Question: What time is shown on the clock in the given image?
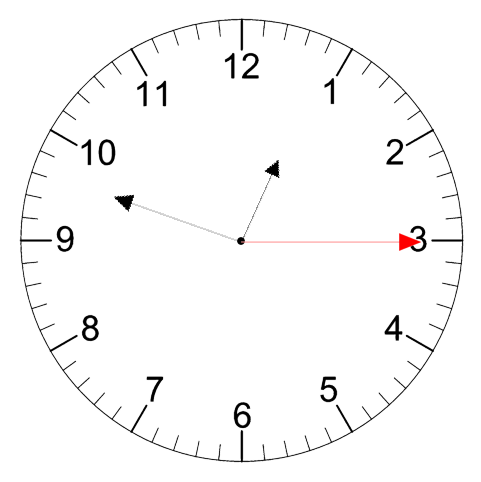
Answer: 12:48:15